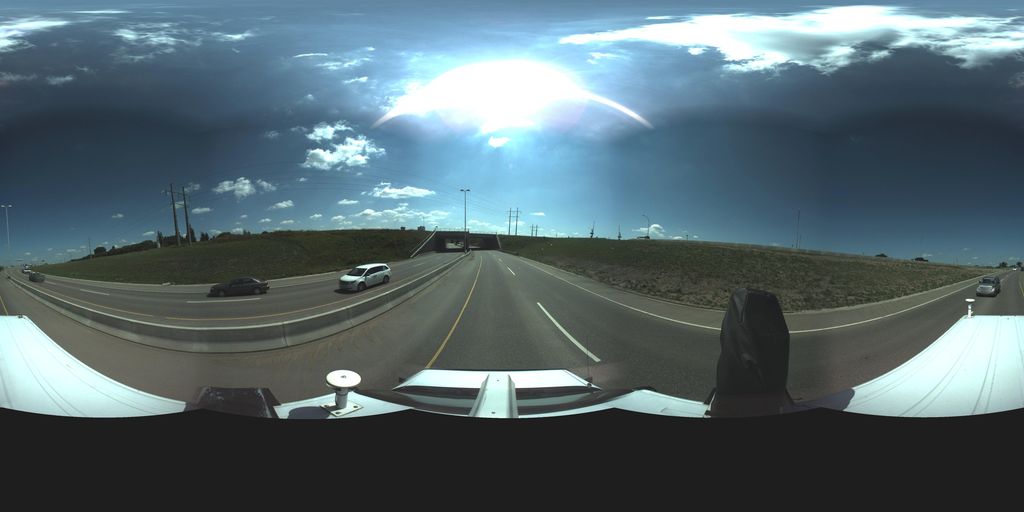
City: saskatoon